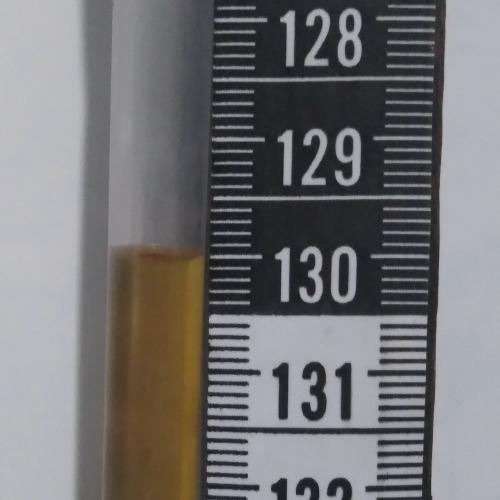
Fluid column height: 130.0 cm